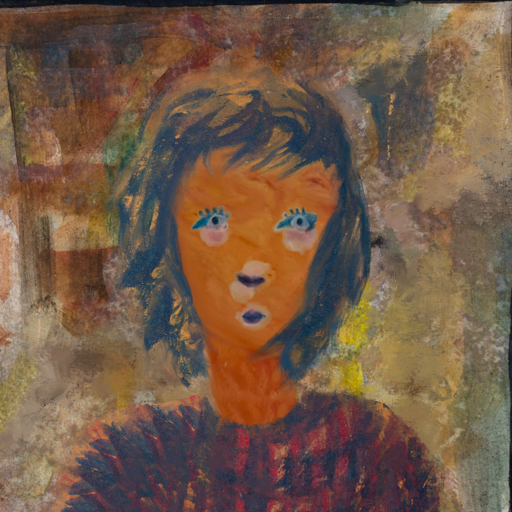
Background: Mosgoul, Head And Neck Front: Pious_Lady, Face Front: Hill_Girl, Bust: In_The_Sun, Hair Front: InTheSun, Head Accessory: Blank, Second Necklace: Blank, Necklace: Blank, Baby: Blank